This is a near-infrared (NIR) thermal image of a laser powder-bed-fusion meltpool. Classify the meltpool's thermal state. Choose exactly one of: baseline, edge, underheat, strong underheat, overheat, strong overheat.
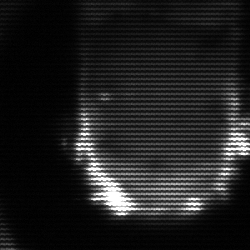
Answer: baseline